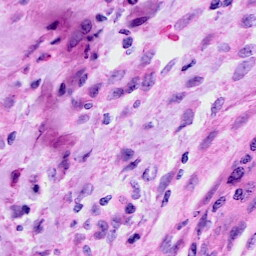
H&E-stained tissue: Cervix